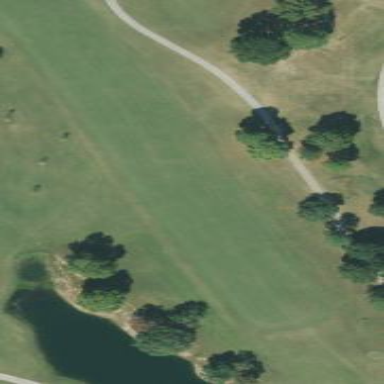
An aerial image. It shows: Golf fairway surrounded by grass.